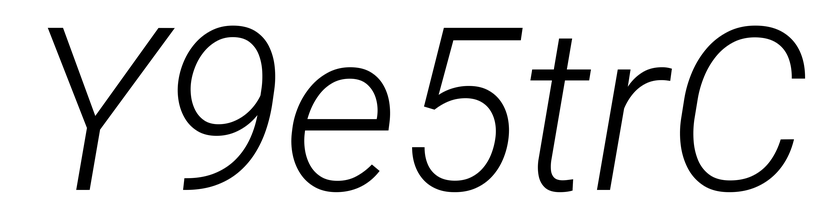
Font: Roboto-Italic_Light_Italic